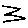
Label: zigzag